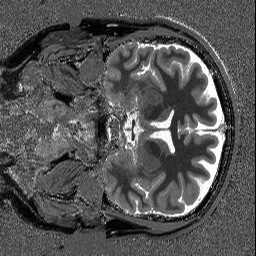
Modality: T1map
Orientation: coronal
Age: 37
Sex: male
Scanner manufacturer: siemens
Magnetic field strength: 3 T
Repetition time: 5 s
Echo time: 0.00298 s